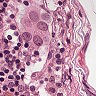
Metastatic tissue present: yes